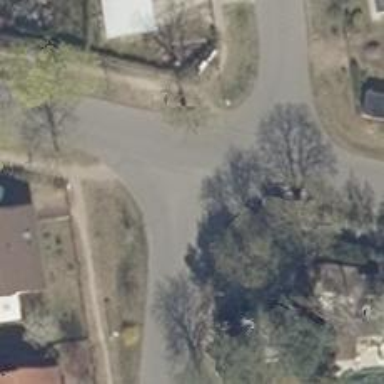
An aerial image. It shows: Unmarked crossing on the road.